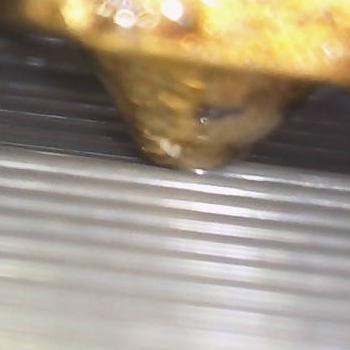
Flow rate: 100%